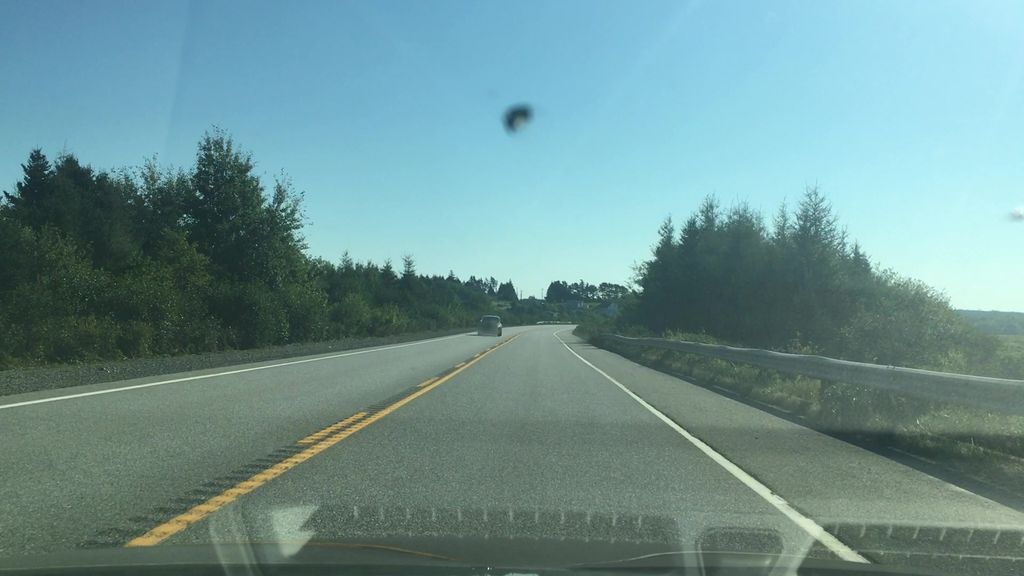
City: halifax